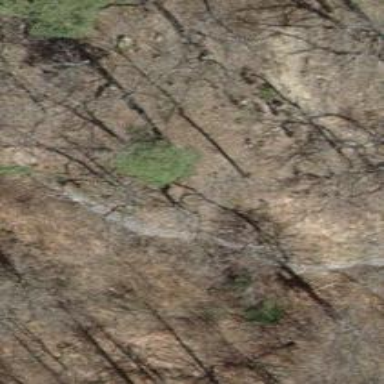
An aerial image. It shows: Cliff in nature.